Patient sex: M
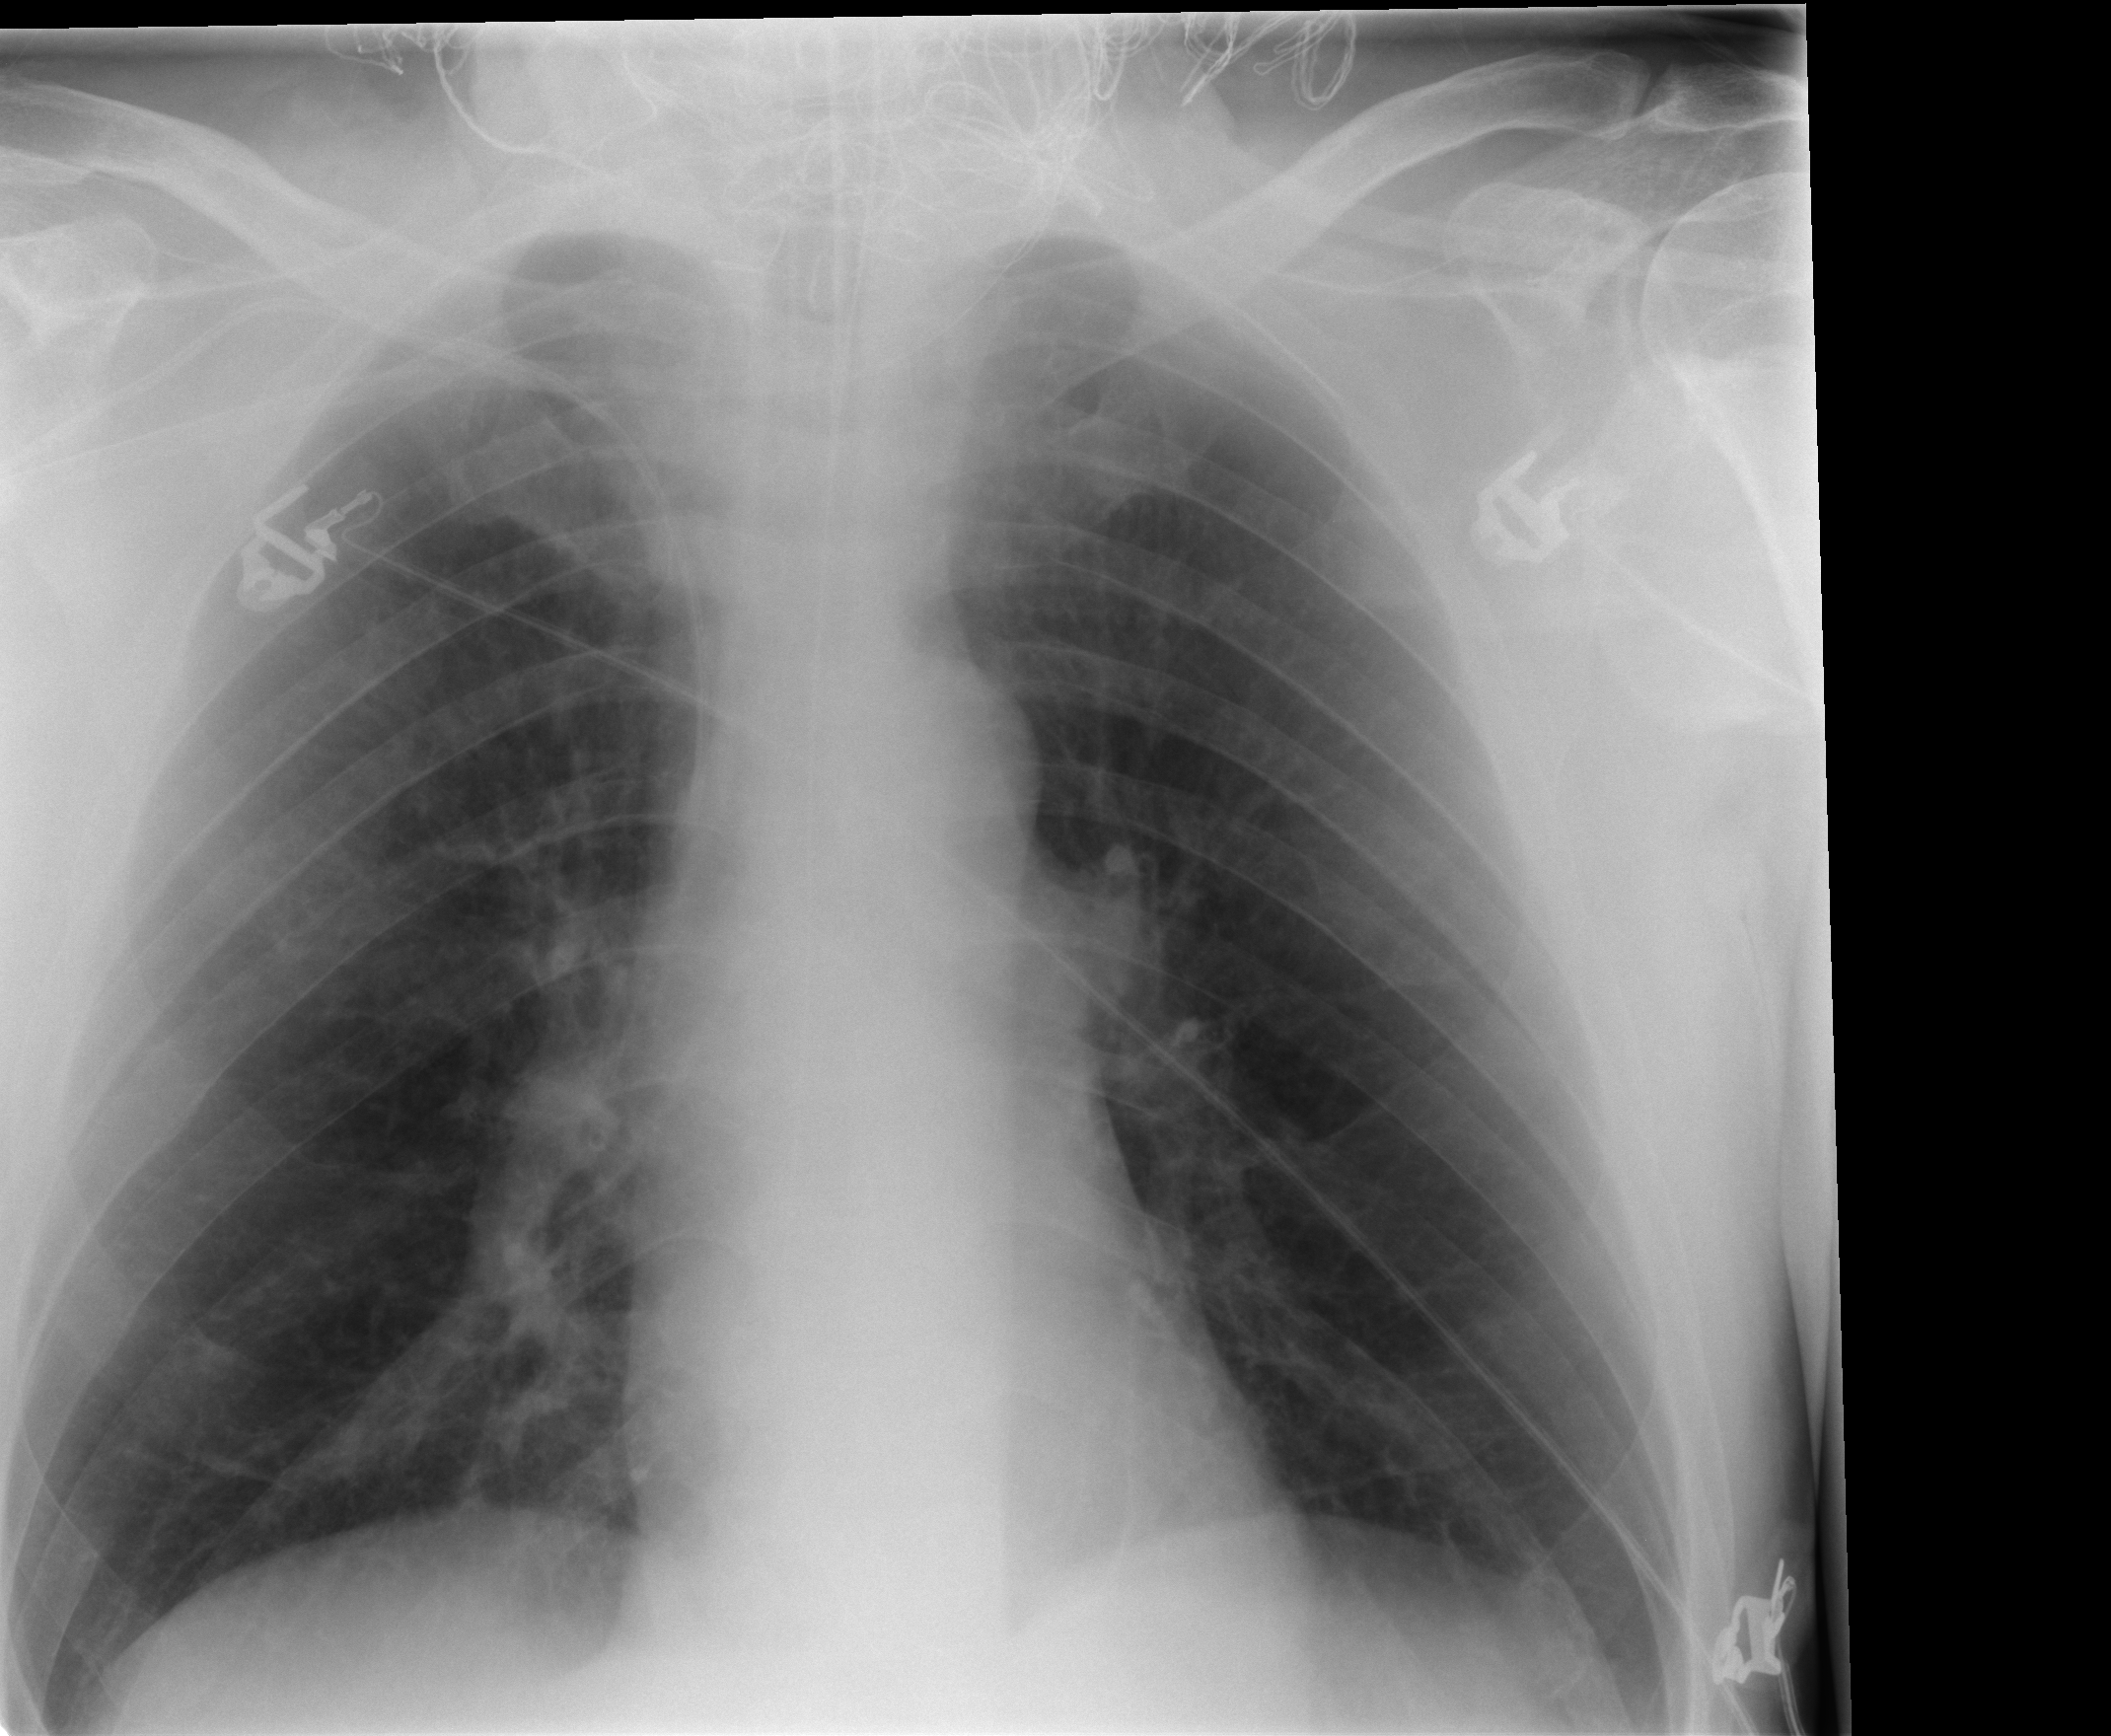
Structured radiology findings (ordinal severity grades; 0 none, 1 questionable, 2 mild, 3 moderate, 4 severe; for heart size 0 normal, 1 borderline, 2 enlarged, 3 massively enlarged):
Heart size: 0
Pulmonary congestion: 0
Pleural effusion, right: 0
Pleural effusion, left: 0
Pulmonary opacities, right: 0
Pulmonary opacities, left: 0
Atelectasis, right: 2
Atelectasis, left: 2